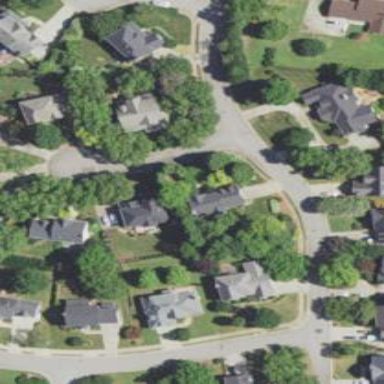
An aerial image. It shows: Residential neighbourhood.